Question: I want to extract the function, which defines my model.
I'm working with and the lmer function in to get a Model. The function I'm using looks like:
'''
model<-lmer(y~poly(x, 6)+ z +(1|d))
'''
to show the estimates and other things:
'''
summary(model)
'''
I've assumed that the function looks like this:
'y~intercept+x*0.3418+x^2*-0.1.....+x^6*0.05871+z*-0.002566'
if I insert values for x and z the predicted y values are far off from anything they should get to.
when I draw the graph it shows realistic values.
'''
plot(x, predict(Model))
'''

'''
summary(Modeltest)
Linear mixed model fit by REML. t-tests use Satterthwaite's method
Formula: sum.ARM.g.cm3.ges ~ poly(Baumalter.bei.Jahrringsbildung, 6) +
Bonitat.h100.gemessen.interpoliert + (1 | Baumnummer)
REML criterion at convergence: -8023.5
Scaled residuals:
Min 1Q Median 3Q Max
-5.3263 -0.5221 -0.0344 0.6118 3.1398
Random effects:
Groups Name Variance Std.Dev.
Baumnummer (Intercept) <PHONE> 0.03202
Residual <PHONE> 0.01067
Number of obs: 1307, groups: Baumnummer, 12
Fixed effects:
Estimate Std. Error df t value Pr(>|t|)
(Intercept) 5.841e-01 4.858e-02 1.000e+01 12.024 2.87e-07 ***
poly(Baumalter.bei.Jahrringsbildung, 6)1 3.418e-01 1.114e-02 1.289e+03 30.675 < 2e-16 ***
poly(Baumalter.bei.Jahrringsbildung, 6)2 -1.066e-01 1.122e-02 1.289e+03 -9.506 < 2e-16 ***
poly(Baumalter.bei.Jahrringsbildung, 6)3 -1.467e-01 1.092e-02 1.289e+03 -13.441 < 2e-16 ***
poly(Baumalter.bei.Jahrringsbildung, 6)4 1.547e-01 1.081e-02 1.289e+03 14.305 < 2e-16 ***
poly(Baumalter.bei.Jahrringsbildung, 6)5 -6.797e-02 1.073e-02 1.289e+03 -6.334 3.30e-10 ***
poly(Baumalter.bei.Jahrringsbildung, 6)6 5.871e-02 1.072e-02 1.289e+03 5.474 5.27e-08 ***
Bonitat.h100.gemessen.interpoliert -2.566e-03 1.415e-03 1.000e+01 -1.814 0.0998 .
---
Signif. codes: 0 '***' 0.001 '**' 0.01 '*' 0.05 '.' 0.1 ' ' 1
Correlation of Fixed Effects:
(Intr) p(B..J,6)1 p(B..J,6)2 p(B..J,6)3 p(B..J,6)4 p(B..J,6)5 p(B..J,6)6
pl(B..J,6)1 -0.005
pl(B..J,6)2 -0.003 0.079
pl(B..J,6)3 -0.001 0.040 0.057
pl(B..J,6)4 0.003 -0.017 0.004 0.014
pl(B..J,6)5 0.001 -0.020 -0.025 -0.011 0.002
pl(B..J,6)6 0.001 -0.012 -0.021 -0.020 -0.008 0.004
Bntth100gms -0.982 0.005 0.004 0.002 -0.003 -0.001 -0.001
'''
I hope you guys can help me getting a fitting function.
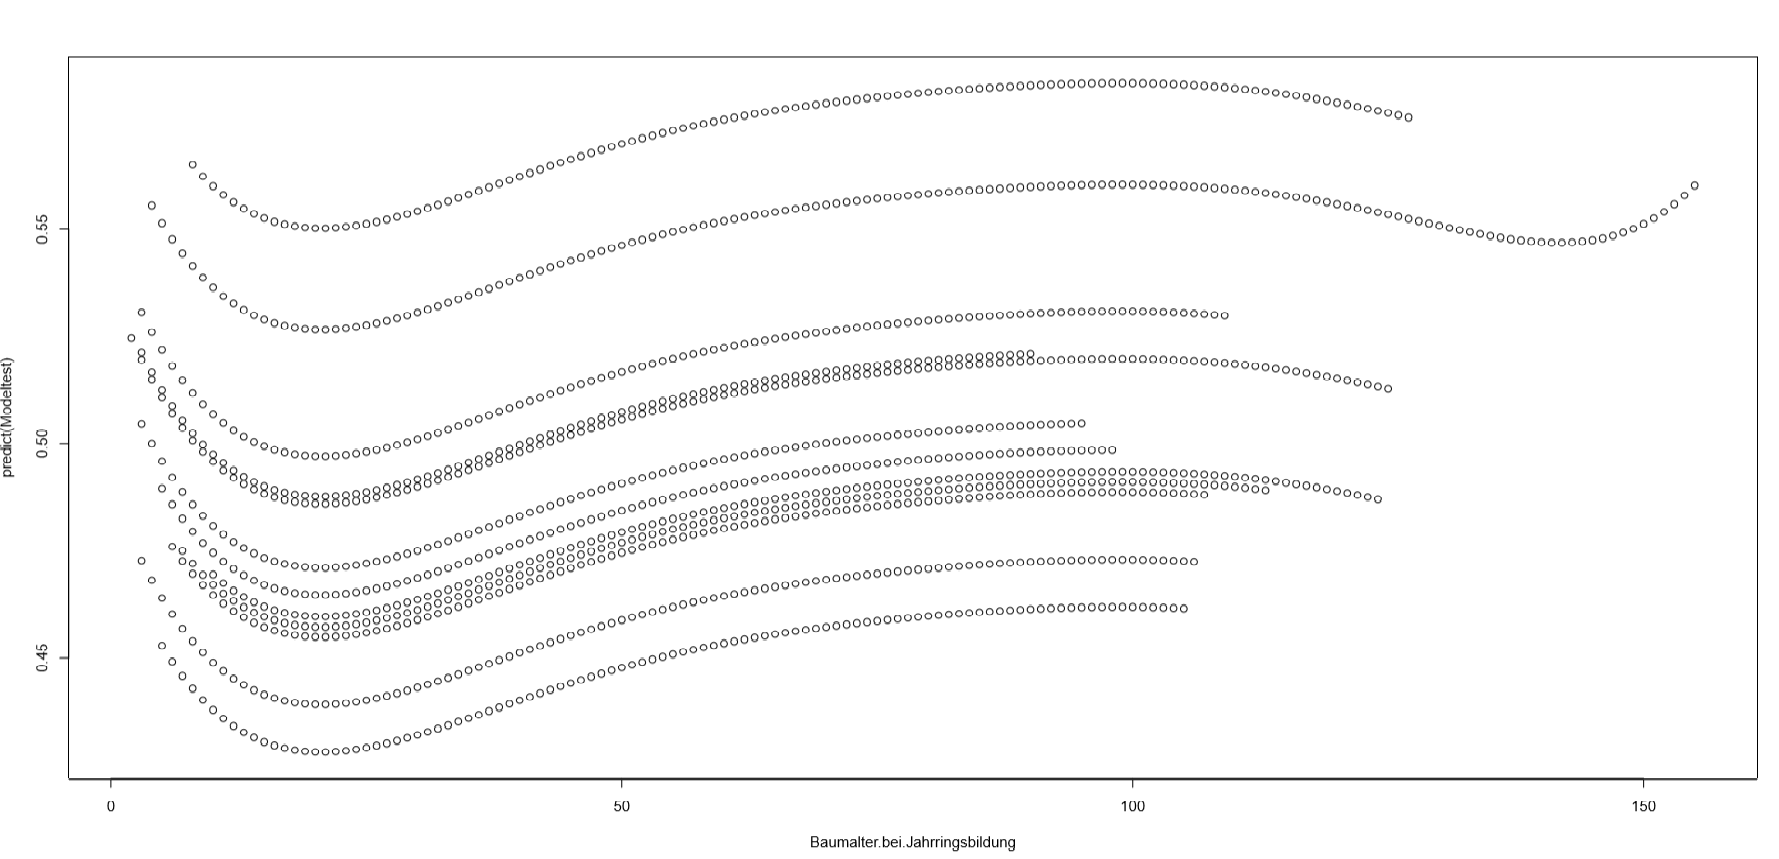
Answer: This is not an lme4-specific issue, it has to do with the 'poly()' function. By default 'poly()' creates an ; this is not necessarily an easy function to reconstruct. You might try 'poly(x, 6, raw=TRUE)' which will give you a "raw" polynomial of the form 'b0+b1*x+b2*x^2+...'
<URL> gives the details of how to derive the coefficients for an orthogonal polynomial.